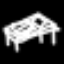
Label: bed